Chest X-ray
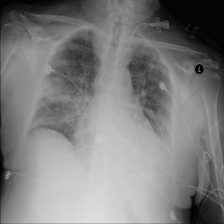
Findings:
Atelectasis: positive
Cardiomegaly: negative
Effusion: negative
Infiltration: positive
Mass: negative
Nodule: negative
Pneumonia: negative
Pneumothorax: negative
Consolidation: negative
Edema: negative
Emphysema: negative
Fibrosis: negative
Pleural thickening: negative
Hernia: negative